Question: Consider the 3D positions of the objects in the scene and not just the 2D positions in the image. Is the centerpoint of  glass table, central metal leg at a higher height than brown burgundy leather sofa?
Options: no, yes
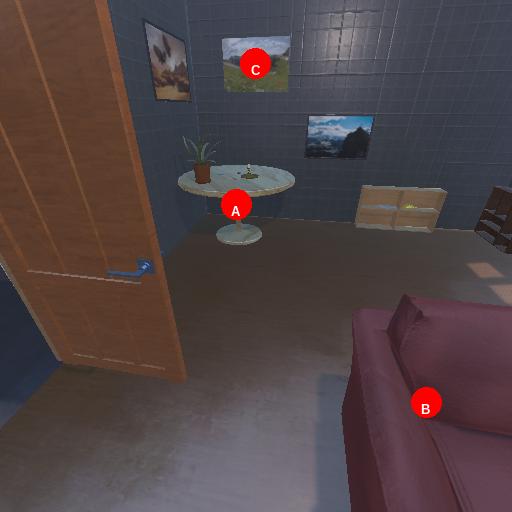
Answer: no